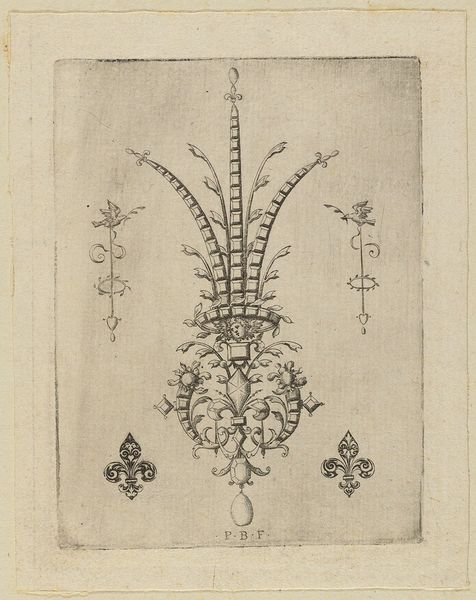
Titel: Agraffe, Blatt einer Folge 'Varii Generis Opera Aurifabris Necessaria'
Künstler: Paul Birckenholtz
Standort: Hamburg
Institution: Museum für Kunst und Gewerbe Hamburg
Schlagwörter: schmuck, brosche, papier, grafik, graphik, ornamente, fotografie, photographie, spange, schnalle, druckgraphik, druckgrafik, stich, kunstgewerbe, kupferstich, kunsthandwerk, gerippt, juwelen, reproduktionen, goldschmiedearbeiten, industriedesign, druckerzeugnisse, schweifwerk, ornamentstich, vorlageblätter